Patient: sex M, age 76
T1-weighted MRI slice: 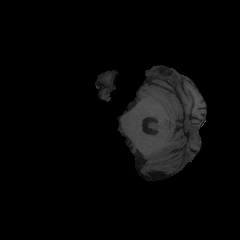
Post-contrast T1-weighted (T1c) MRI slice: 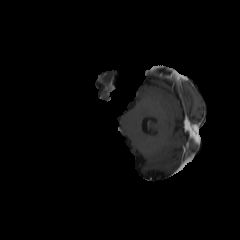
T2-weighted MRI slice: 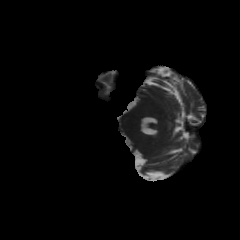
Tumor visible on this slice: no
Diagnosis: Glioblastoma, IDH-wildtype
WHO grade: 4